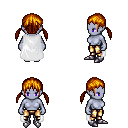
a pixel art fantasy rpg character, female body template, dark elf, purple skin, white cape, gold greaves, dark blonde twin-tailed hairstyle, metal boots, four views (front, back, left, right), 2x2 character sprite sheet, small pixel art, hard edges, no anti-aliasing